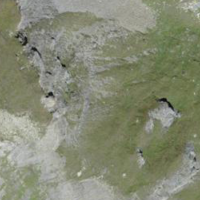
EUNIS habitat code: 26
Species observed at this site:
Saxifraga paniculata